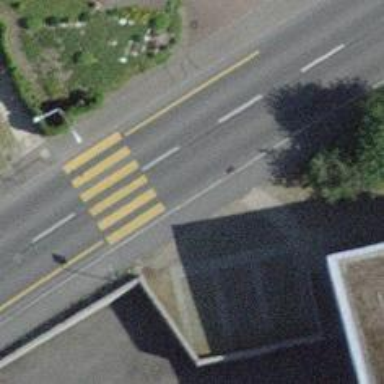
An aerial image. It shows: Kerb serving as barrier.